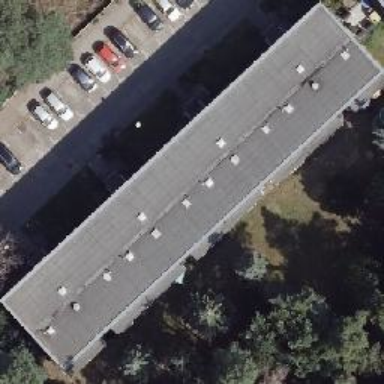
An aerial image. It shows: Flat-roofed apartment building.